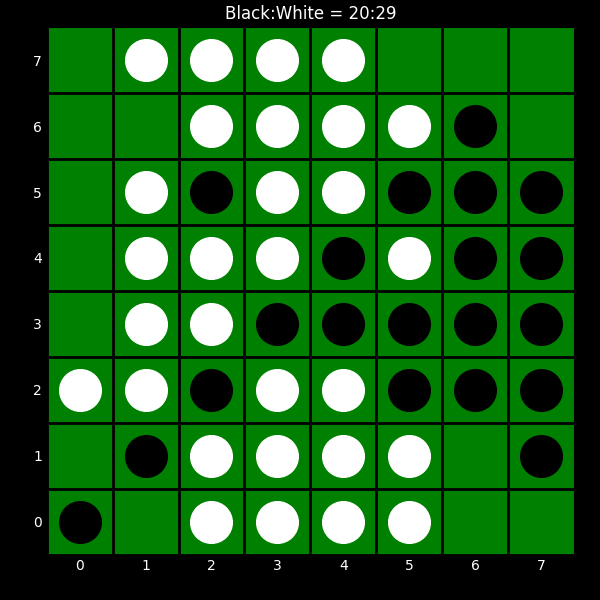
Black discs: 20
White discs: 29